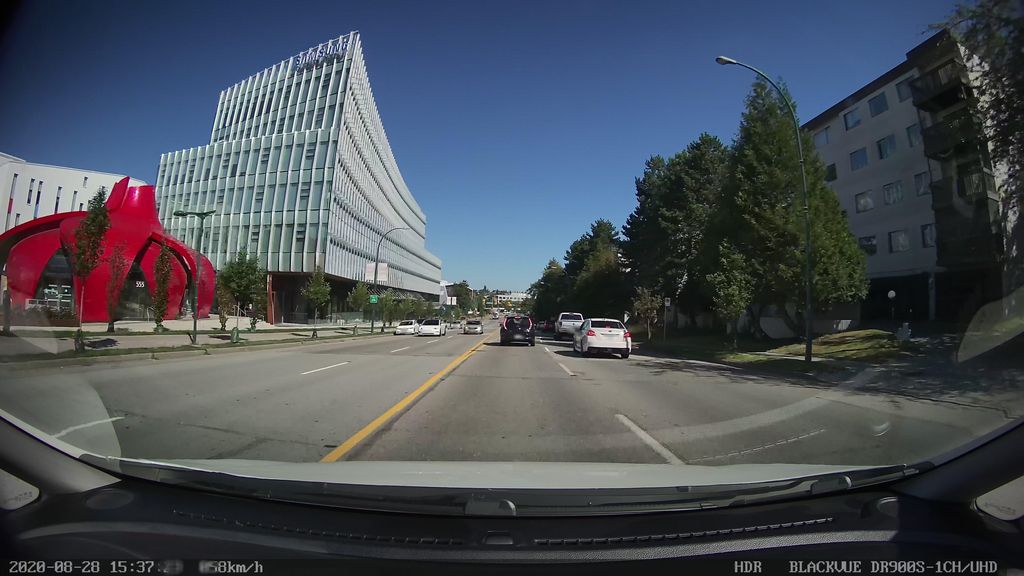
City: vancouver